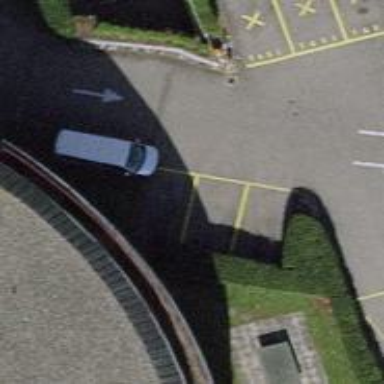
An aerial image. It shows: Parking aisle tunnel designated as service road.